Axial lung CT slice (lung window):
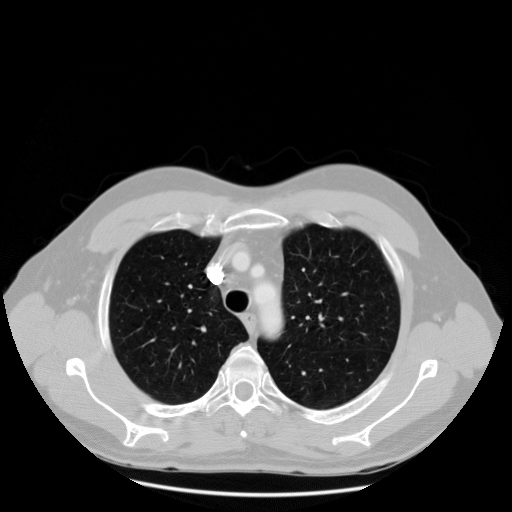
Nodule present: no